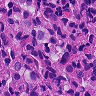
Metastatic tissue present: yes